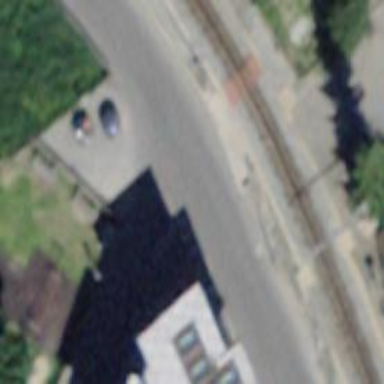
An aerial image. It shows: Pedestrian road.